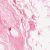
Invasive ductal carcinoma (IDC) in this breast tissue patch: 0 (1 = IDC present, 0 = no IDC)